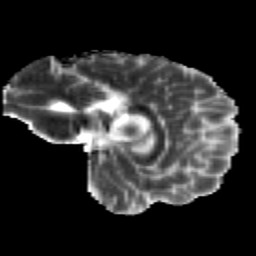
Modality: MD
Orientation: sagittal
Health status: healthy
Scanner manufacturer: siemens
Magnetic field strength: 3 T
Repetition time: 12 s
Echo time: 0.092 s